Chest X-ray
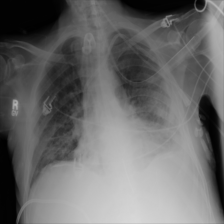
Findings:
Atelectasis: negative
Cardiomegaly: negative
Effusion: negative
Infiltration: negative
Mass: negative
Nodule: negative
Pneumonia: negative
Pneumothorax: negative
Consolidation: negative
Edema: negative
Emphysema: negative
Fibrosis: negative
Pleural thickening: positive
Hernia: negative